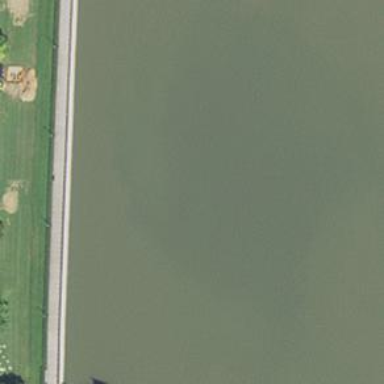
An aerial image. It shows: Water hazard in golf course. The hazard is natural water feature.